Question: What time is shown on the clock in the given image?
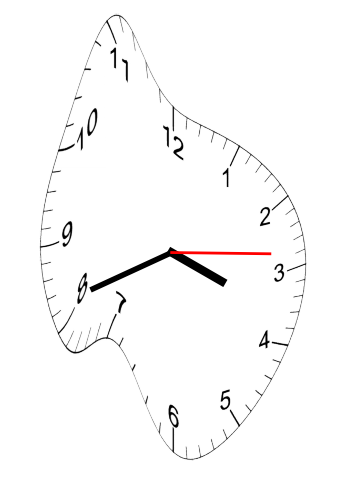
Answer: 03:41:14